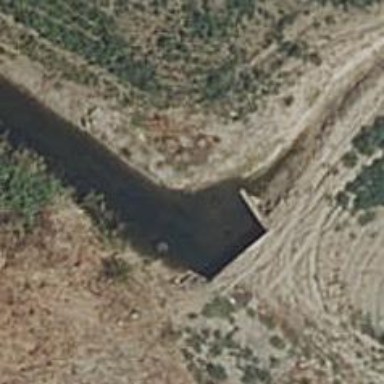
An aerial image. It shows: Drain waterway.